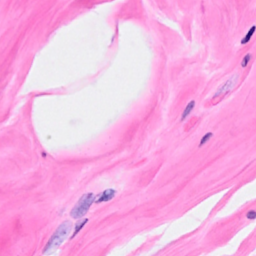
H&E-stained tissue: Breast